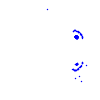
Particle: electron